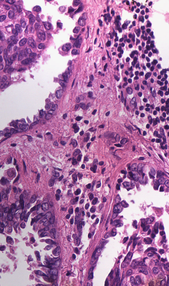
Tumor epithelial tissue: yes
Tumor-associated stroma tissue: yes
Normal tissue: no